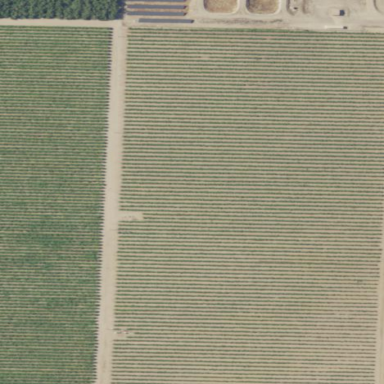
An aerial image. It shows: Vineyard.